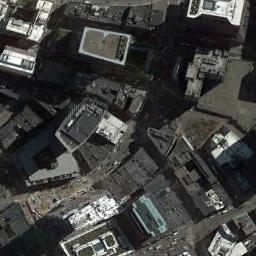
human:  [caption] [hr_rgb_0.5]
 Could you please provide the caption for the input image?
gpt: A commercial area has lots of buildings of different heights and shapes .

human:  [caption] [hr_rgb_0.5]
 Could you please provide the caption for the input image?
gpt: The building is in a square area .

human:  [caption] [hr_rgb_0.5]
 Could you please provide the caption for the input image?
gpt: In a business district there are many buildings of different heights and heights and several roads with many cars and some trees .

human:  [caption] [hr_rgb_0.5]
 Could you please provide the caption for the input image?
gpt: The commercial area is near a parking lot .

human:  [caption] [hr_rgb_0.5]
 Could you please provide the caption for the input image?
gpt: There are some white buildings and black buildings on a commercial area .